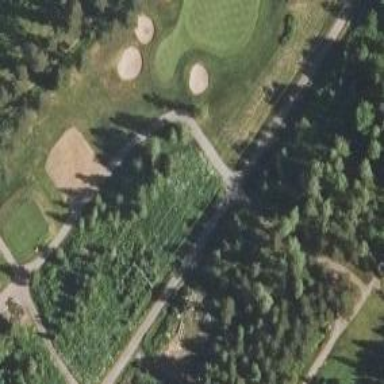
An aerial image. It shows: Path used for both walking and golf.